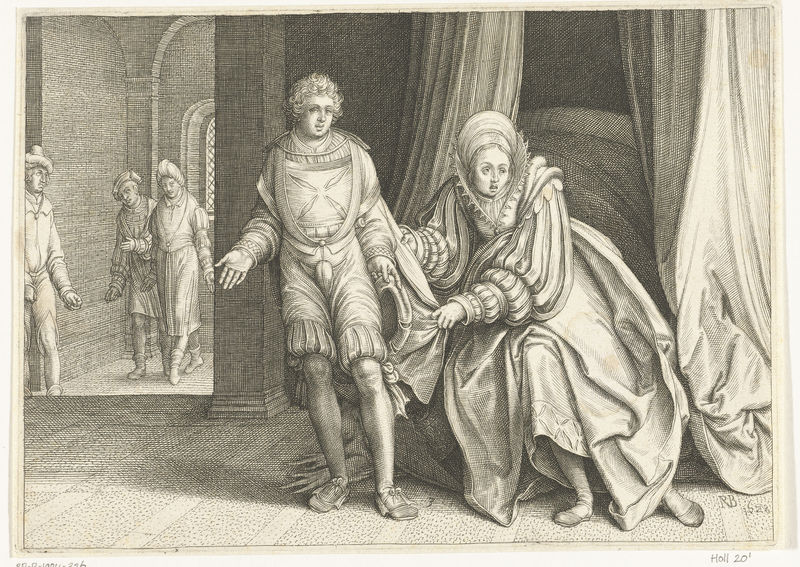
Titel: Jozef en de vrouw van Potifar
Künstler: Nicolaes de Bruyn
Standort: Amsterdam
Institution: Rijksmuseum
Schlagwörter: homme, chapeau, chaise, femme, signature, rideau, visage, pilastres, jambes, vetement, chaussure, personnes, arcs, cheveuc